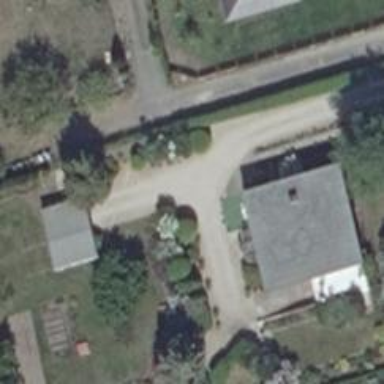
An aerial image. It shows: Driveway leading to service road.